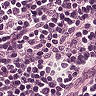
Metastatic tissue present: no